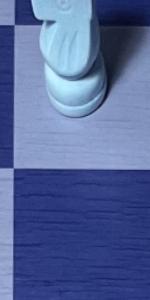
Label: Empty